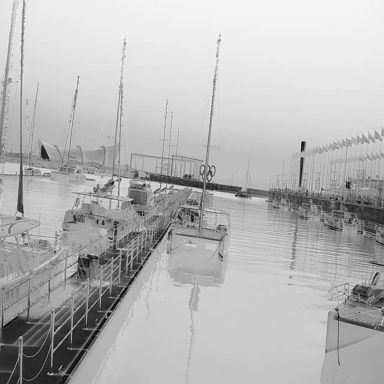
There are ten sailboats in the infrared image.